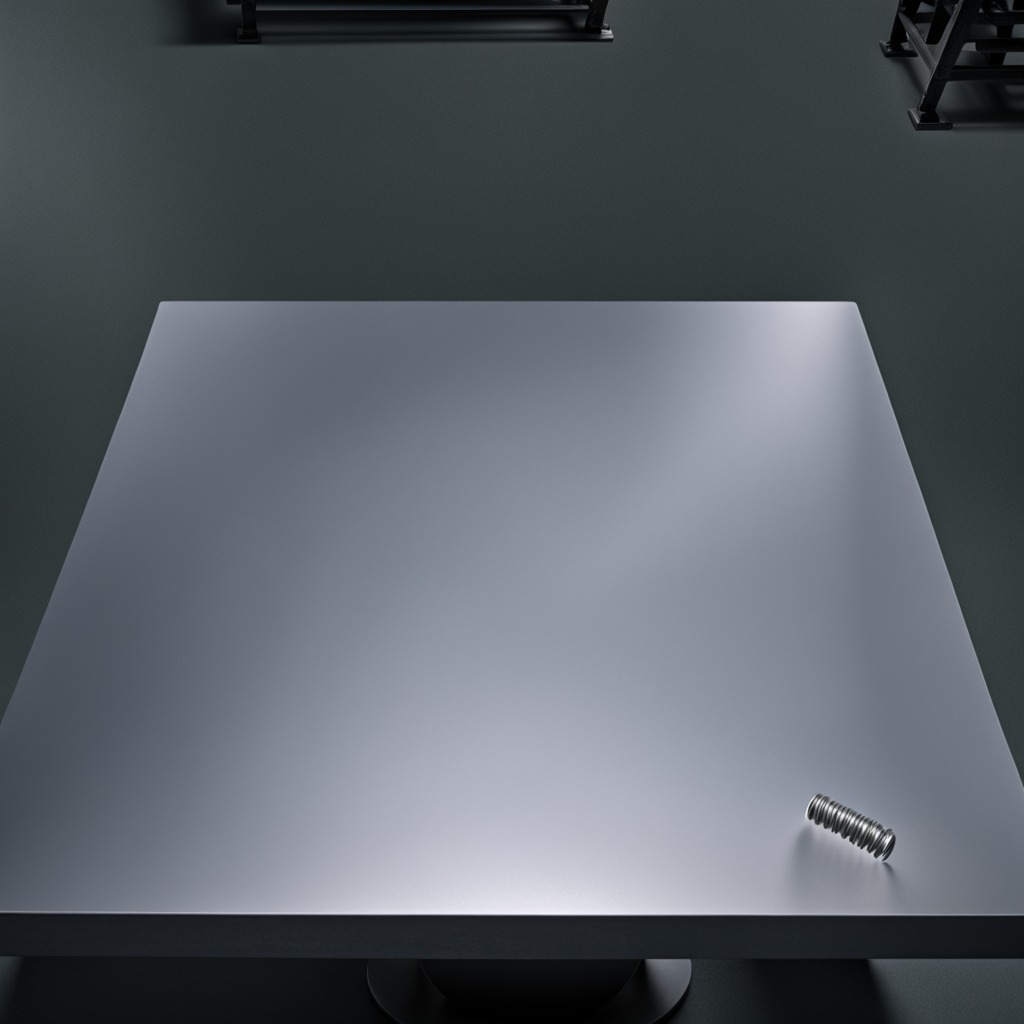
A coiled metal spring is lying on the tabletop.